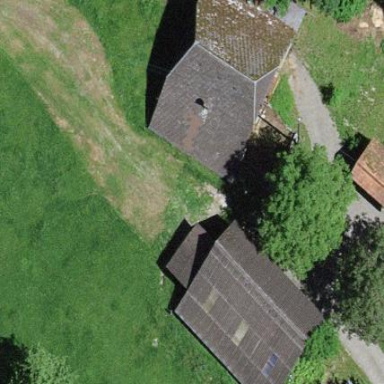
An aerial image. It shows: Shed.